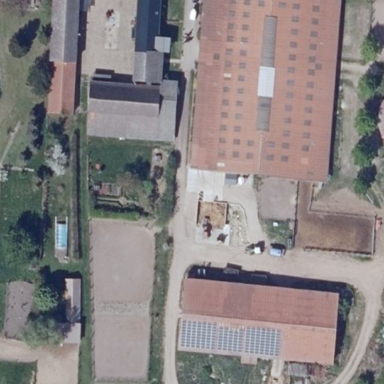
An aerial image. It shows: Farmyard area.